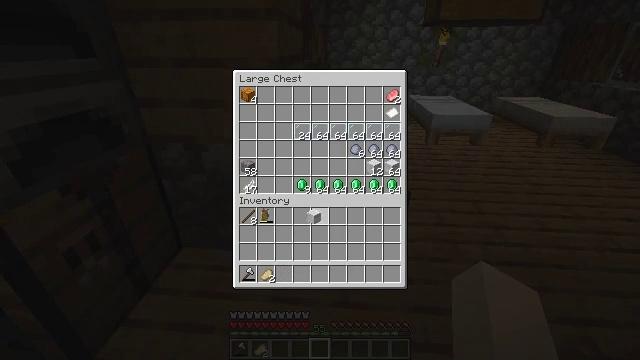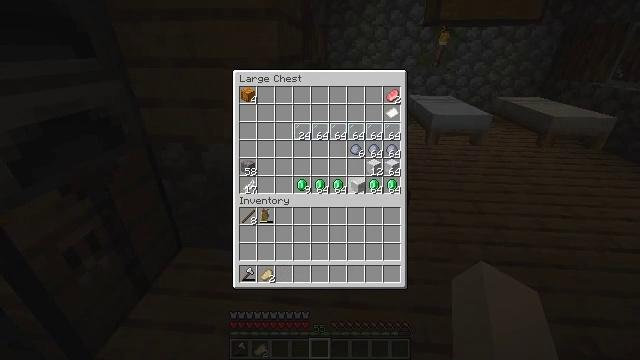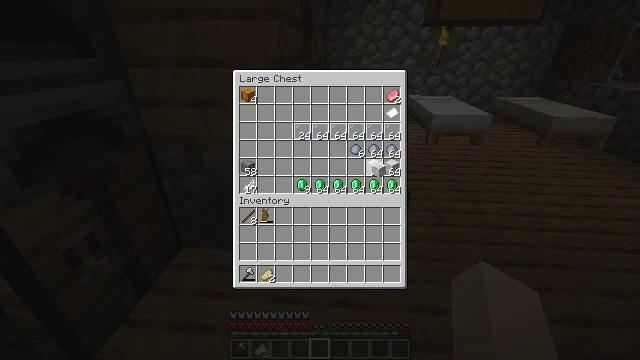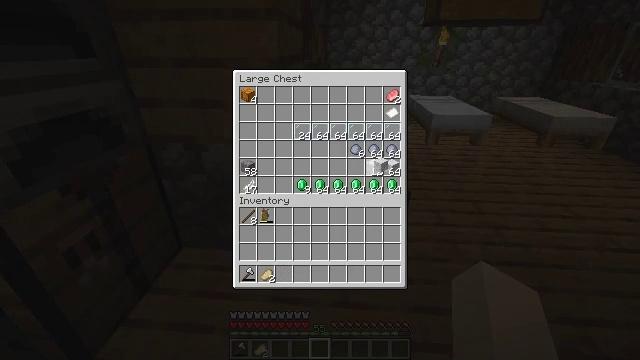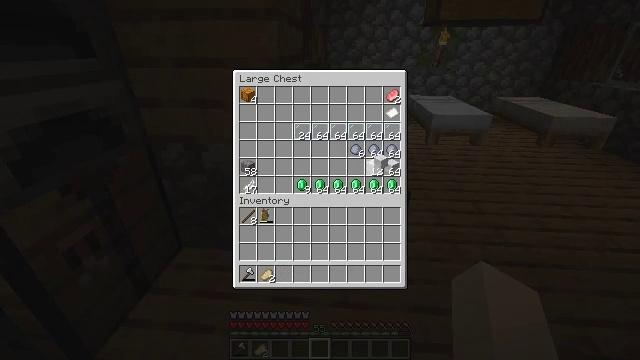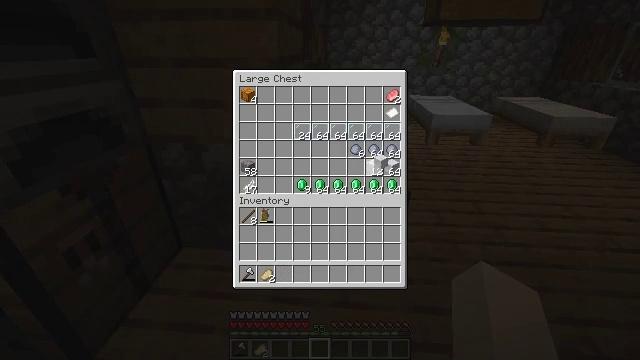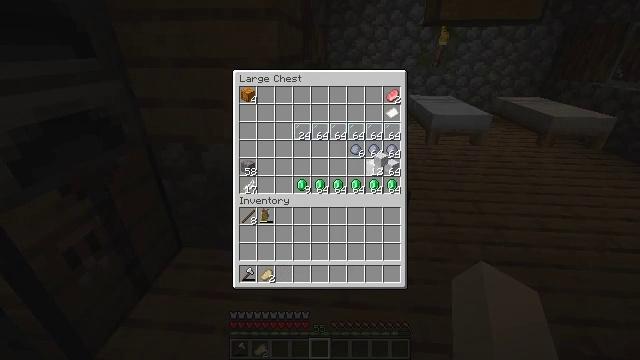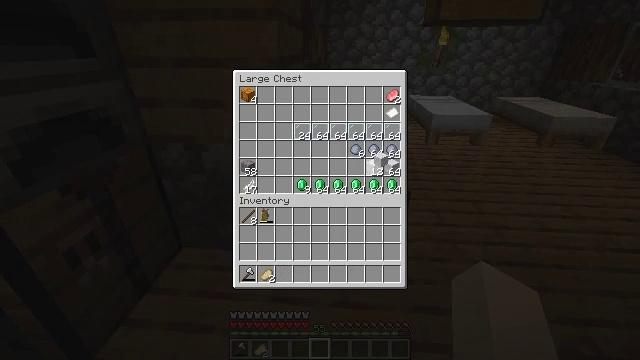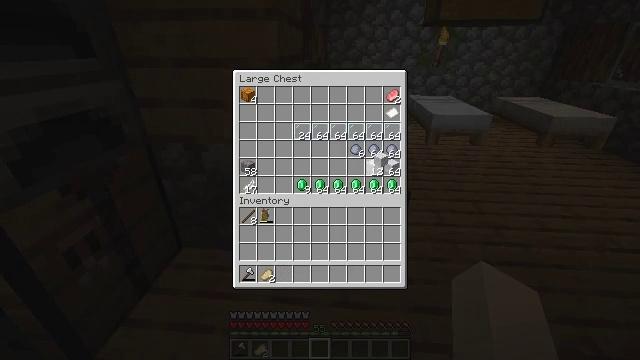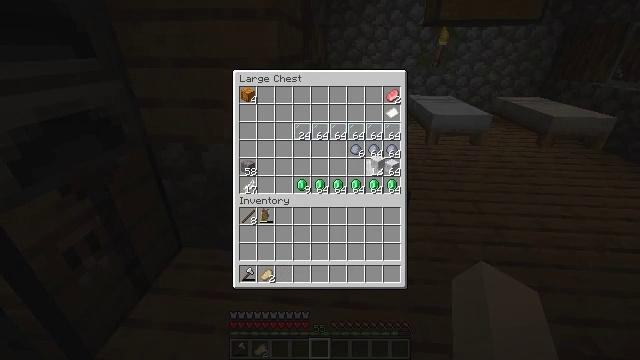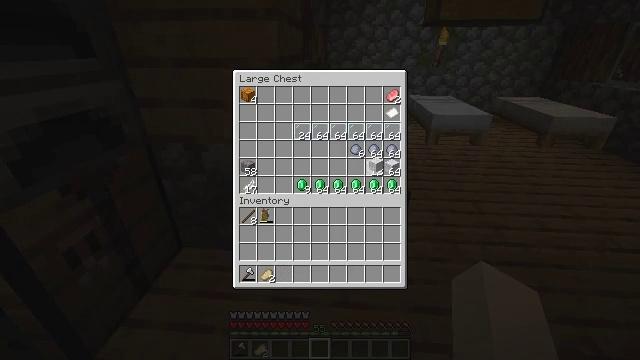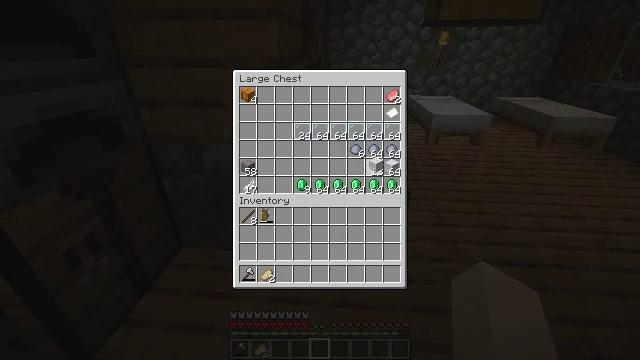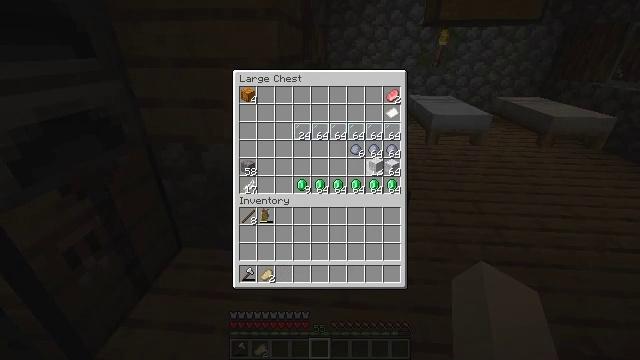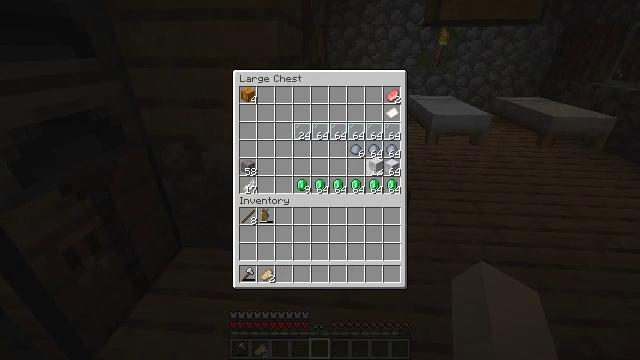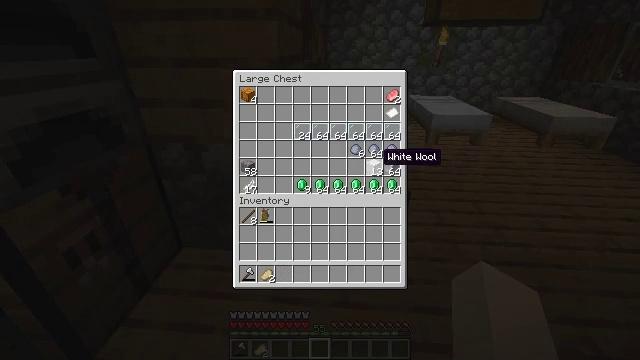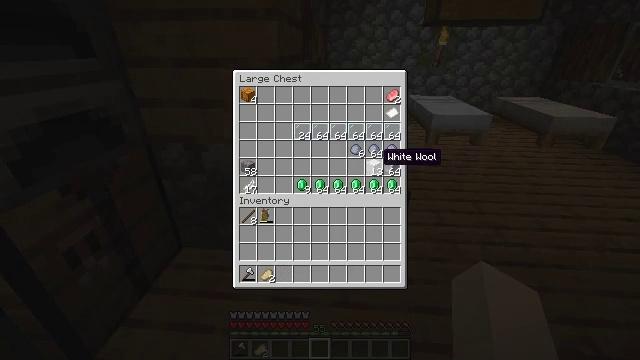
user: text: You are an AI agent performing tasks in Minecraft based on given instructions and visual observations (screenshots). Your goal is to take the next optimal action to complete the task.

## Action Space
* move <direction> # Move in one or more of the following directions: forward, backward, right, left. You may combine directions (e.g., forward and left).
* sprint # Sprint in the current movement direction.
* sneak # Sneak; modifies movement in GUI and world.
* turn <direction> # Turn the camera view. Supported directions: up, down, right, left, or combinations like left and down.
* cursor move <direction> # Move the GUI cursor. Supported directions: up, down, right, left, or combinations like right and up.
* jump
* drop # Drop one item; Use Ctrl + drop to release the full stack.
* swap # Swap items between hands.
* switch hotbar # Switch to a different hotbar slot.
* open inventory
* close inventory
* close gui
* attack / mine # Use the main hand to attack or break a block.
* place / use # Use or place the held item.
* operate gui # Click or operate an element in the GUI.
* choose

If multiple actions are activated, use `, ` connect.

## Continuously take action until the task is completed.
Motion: motion action
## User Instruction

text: Open the crafting grid to craft shears.
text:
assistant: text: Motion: cursor move right and up
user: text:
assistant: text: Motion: cursor move right and up
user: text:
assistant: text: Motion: no_op
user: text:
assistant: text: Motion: no_op
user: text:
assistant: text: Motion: no_op
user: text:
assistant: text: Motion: no_op
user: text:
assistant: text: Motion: no_op
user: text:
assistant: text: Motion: no_op
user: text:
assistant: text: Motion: no_op
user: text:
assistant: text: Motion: no_op
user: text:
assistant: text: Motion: operate gui
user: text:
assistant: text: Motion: operate gui
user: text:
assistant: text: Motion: operate gui
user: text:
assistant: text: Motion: no_op
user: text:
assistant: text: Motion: no_op
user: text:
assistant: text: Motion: no_op
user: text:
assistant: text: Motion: no_op
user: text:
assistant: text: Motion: no_op
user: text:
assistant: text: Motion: no_op
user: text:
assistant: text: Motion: close gui
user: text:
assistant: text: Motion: open inventory
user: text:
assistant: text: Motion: turn right
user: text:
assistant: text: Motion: no_op
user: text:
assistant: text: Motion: no_op
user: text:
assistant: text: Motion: no_op
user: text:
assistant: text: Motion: move right
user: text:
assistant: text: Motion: move right, turn right and up
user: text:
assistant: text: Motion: move right, turn right and up
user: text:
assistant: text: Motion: move right, turn right
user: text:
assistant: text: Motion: move right, turn right and down